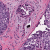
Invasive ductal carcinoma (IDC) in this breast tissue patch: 0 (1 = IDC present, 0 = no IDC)